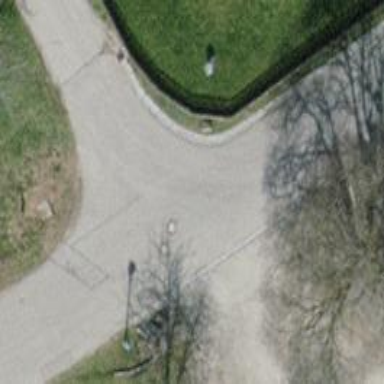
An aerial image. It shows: Unclassified road with asphalt surface and no sidewalk.